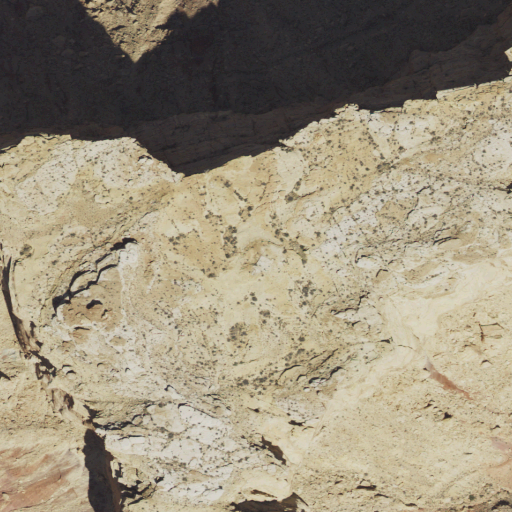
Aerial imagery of mountain in Utah named Sy Butte containing shrub, barren land, and evergreen forest